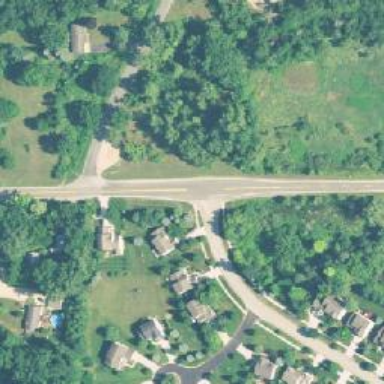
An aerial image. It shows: Residential road.